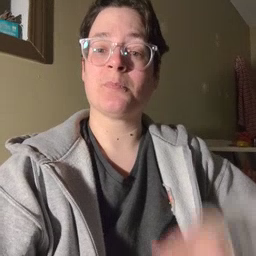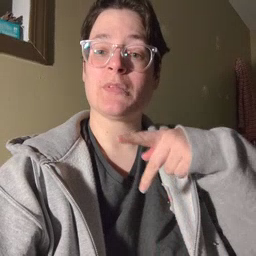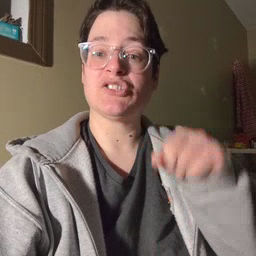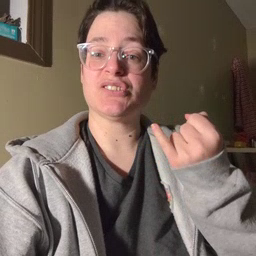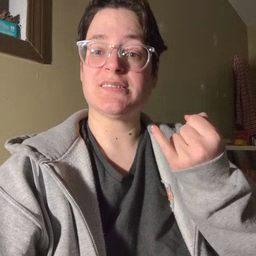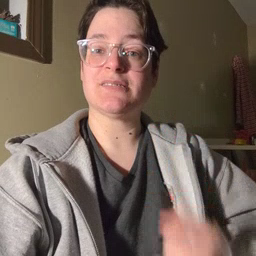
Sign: pajamas